Field crop: maize
Growth stage: 1
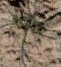
Species: salsola